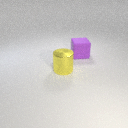
large purple rubber cube behind large yellow metal cylinder